九年级 · 度量几何学
如图, $\triangle A B C$ 中, $A B=5, B C=3, A C=4$, 以点 $C$ 为圆心的圆与 $A B$ 相切, 则 $\odot C$ 的半径为 $($ )

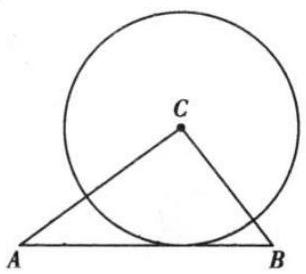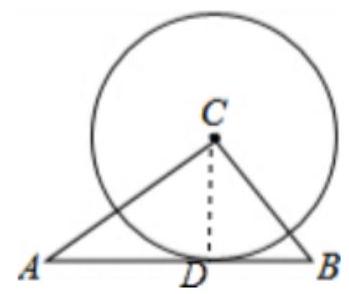
A. 2.3
B. 2.4
C. 2.5
D. 2.6
答案: B
解析: 【分析】

此题考查了圆的切线的性质, 勾股定理, 以及直角三角形斜边上的高的求解方法. 此题难度不大, 解题的关键是注意辅助线的作法与数形结合思想的应用, 设切点为 $D$, 连接 $C D$, 由 $A B$ 是 $\odot C$的切线, 即可得 $C D \perp A B$, 又由在直角 $\triangle A B C$ 中, $\angle C=90^{\circ}, A C=3, B C=4$, 根据勾股定理求得 $A B$ 的长, 然后由三角形的面积公式, 即可求得以 $C$ 为圆心与 $A B$ 相切的圆的半径的长.

【解答】

解: 在 $\triangle A B C$ 中, $\because A B=5, B C=3, A C=4$,

$\therefore A C^{2}+B C^{2}=A B^{2}$,

$\therefore \angle C=90^{\circ}$,

设切点为 $D$, 连结 $C D$,

$\because A B$ 是 $\odot C$ 的切线,

$\therefore C D \perp A B$,

$\because S_{\triangle A B C}=\frac{1}{2} A C \cdot B C=\frac{1}{2} A B \cdot C D$,

$\therefore A C \cdot B C=A B \cdot C D$,

即 $C D=\frac{A C \cdot B C}{A B}=\frac{3 \times 4}{5}=\frac{12}{5}=2.4$,

$\therefore \odot C$ 的半径为 2.4 .